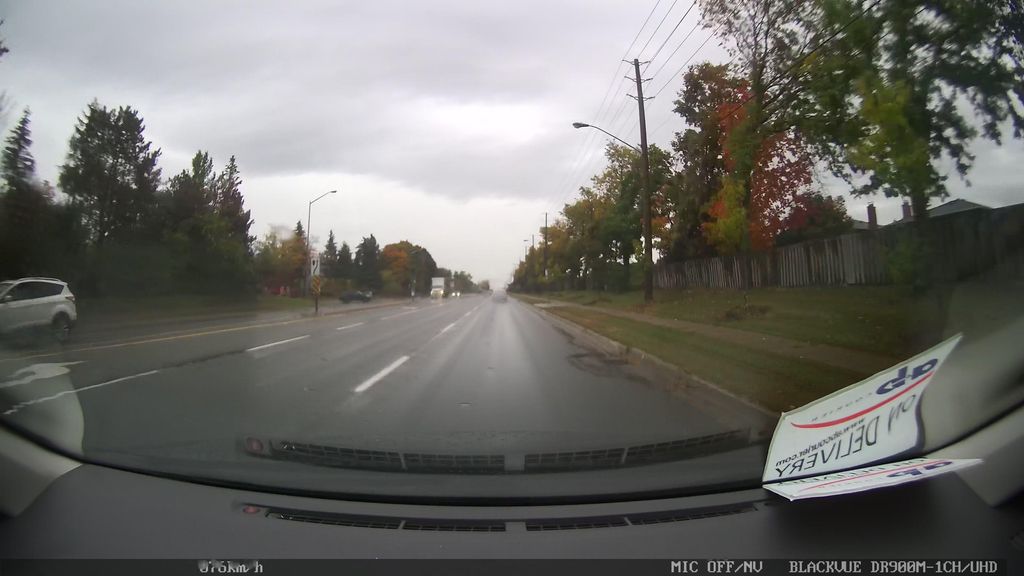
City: toronto